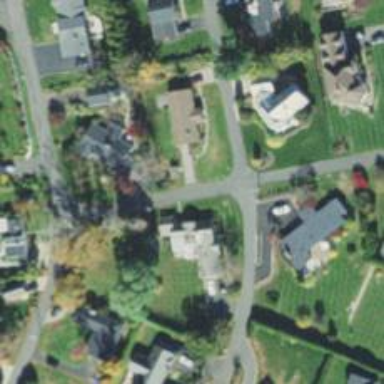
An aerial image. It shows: Driveway.